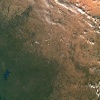
Label: land